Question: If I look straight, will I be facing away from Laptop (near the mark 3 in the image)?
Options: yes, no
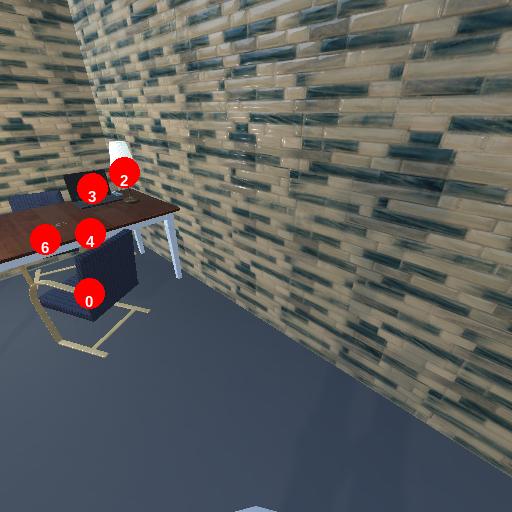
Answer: yes